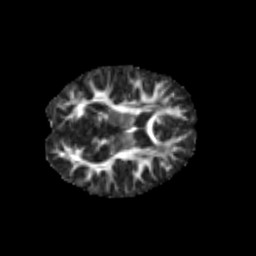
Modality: FA
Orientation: axial
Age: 6
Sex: male
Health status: healthy